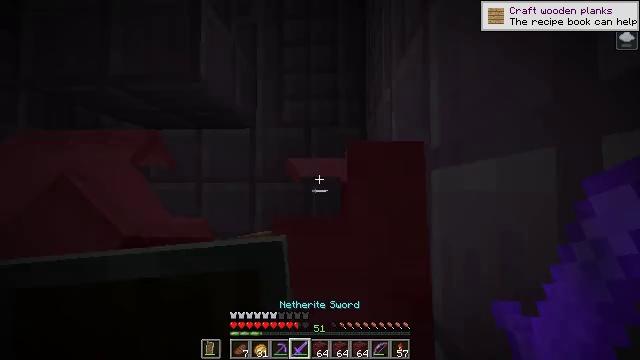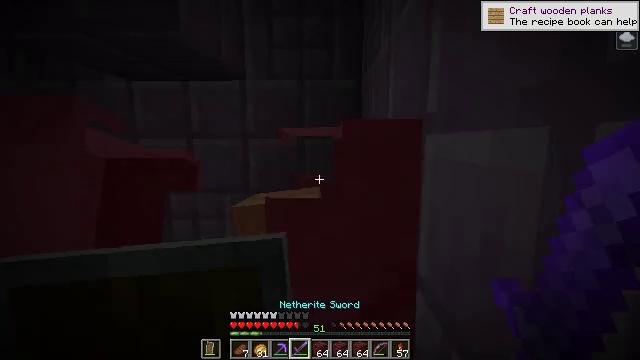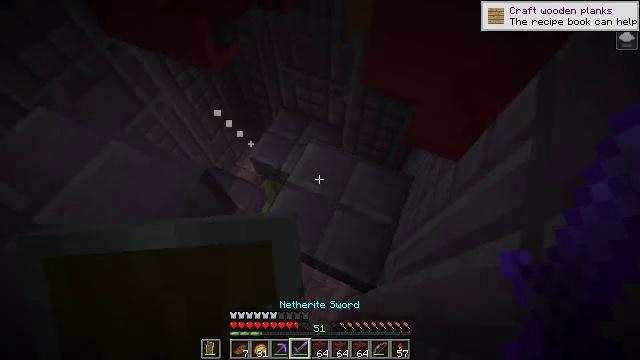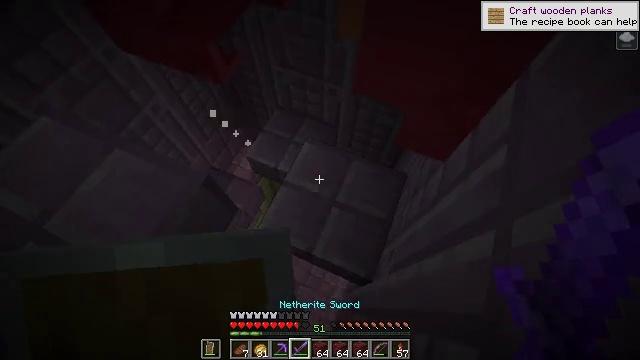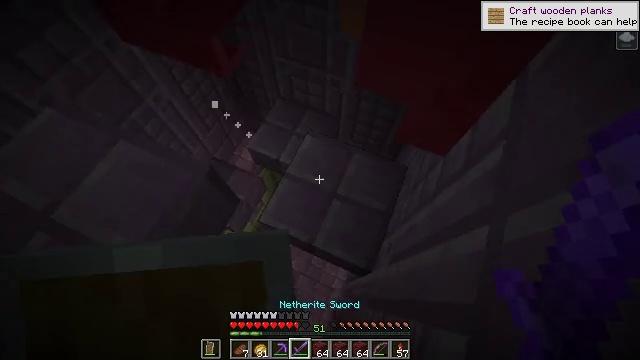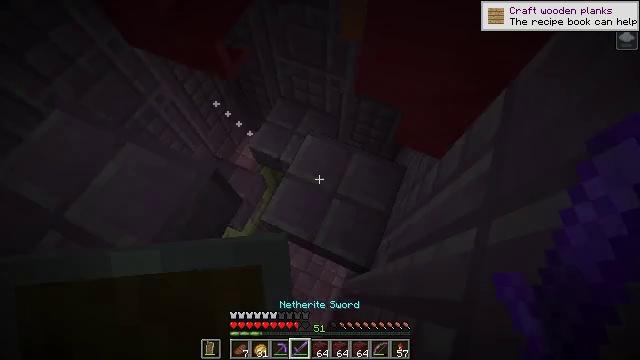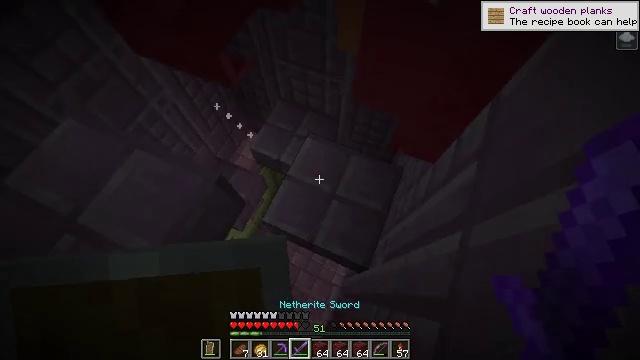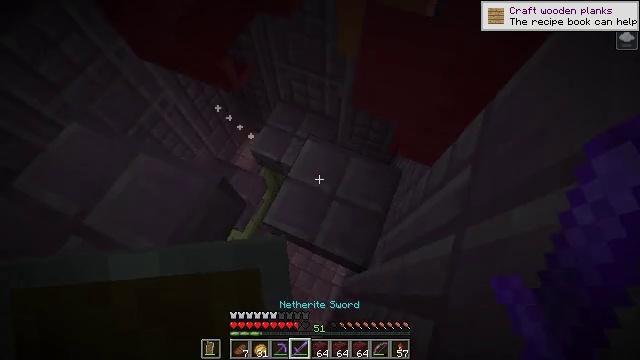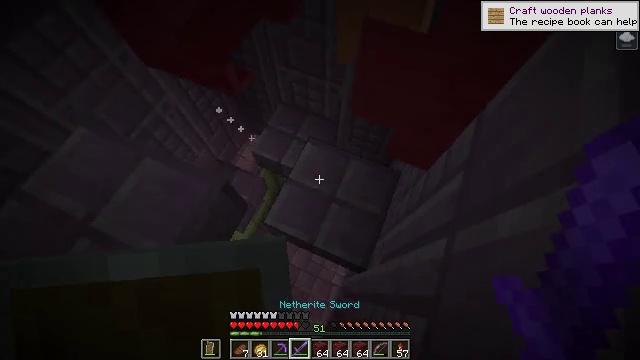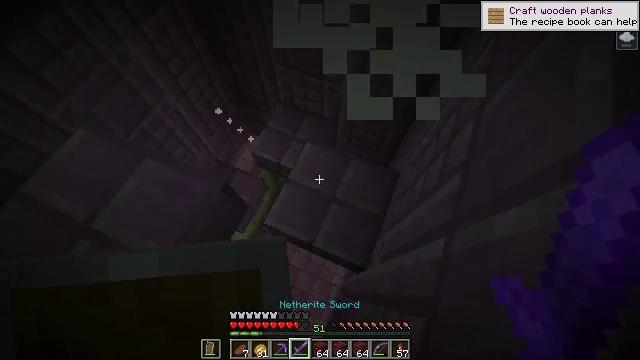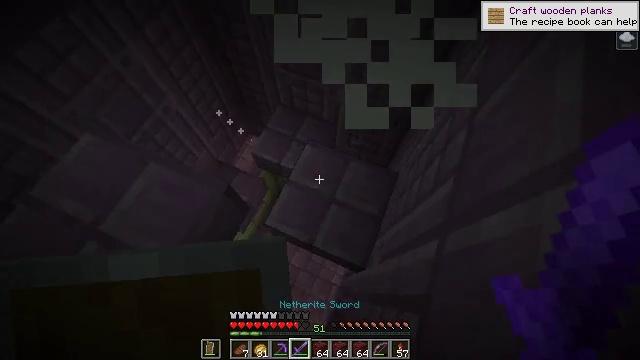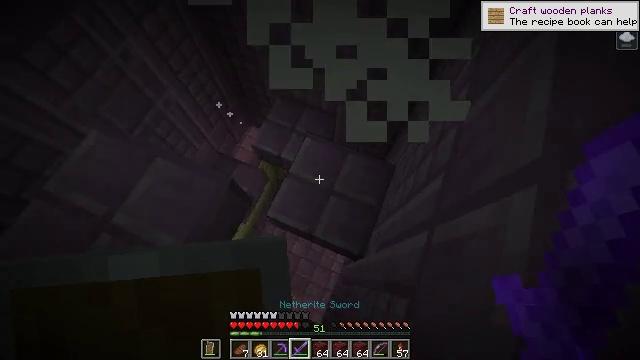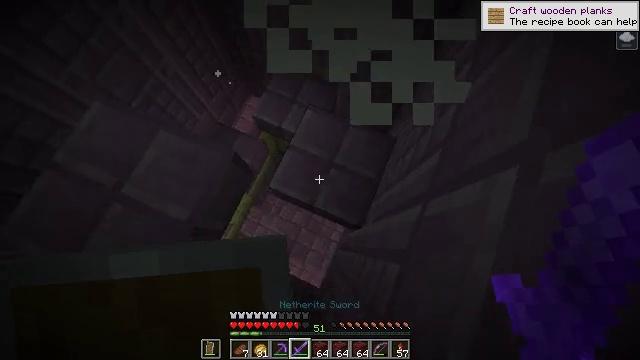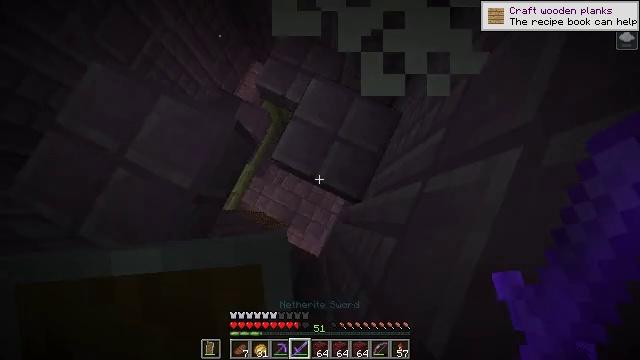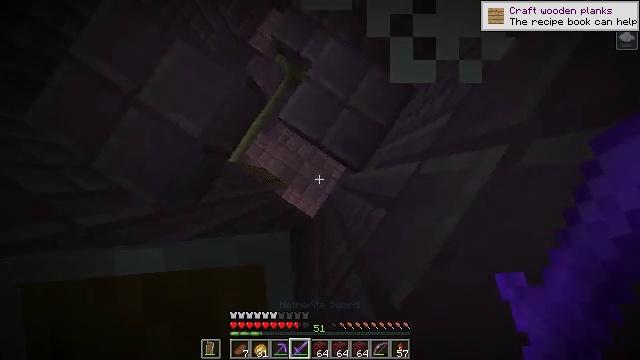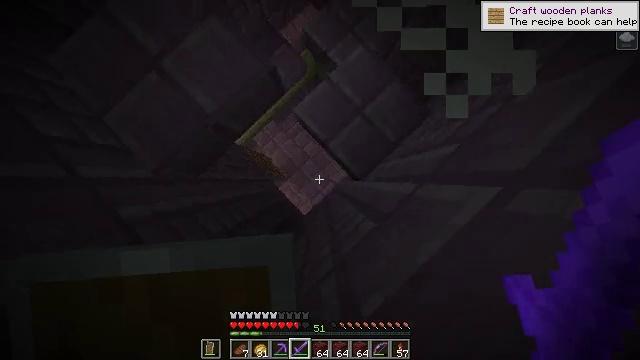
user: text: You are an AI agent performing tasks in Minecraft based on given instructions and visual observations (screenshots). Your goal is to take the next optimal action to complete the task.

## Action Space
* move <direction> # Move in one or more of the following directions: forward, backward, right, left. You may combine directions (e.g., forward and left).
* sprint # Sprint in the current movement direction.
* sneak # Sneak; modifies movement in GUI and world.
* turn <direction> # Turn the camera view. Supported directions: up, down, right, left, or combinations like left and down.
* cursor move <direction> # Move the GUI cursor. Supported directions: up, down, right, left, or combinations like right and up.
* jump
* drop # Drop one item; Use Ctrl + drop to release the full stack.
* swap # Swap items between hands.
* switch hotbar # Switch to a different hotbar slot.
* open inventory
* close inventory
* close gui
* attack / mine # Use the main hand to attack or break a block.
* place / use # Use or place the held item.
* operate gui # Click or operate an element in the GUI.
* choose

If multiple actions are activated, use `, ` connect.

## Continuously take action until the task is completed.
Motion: motion action
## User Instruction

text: Retrieve the purpur slab for building.
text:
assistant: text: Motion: no_op
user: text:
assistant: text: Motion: turn left and down
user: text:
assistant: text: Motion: turn right and down
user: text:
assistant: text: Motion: turn down
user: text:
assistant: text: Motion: no_op
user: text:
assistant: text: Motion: no_op
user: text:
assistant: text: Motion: no_op
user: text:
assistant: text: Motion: no_op
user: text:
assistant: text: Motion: no_op
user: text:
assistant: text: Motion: no_op
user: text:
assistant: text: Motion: turn down
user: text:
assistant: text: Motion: turn down
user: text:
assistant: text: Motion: turn left and down
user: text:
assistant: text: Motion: move right, turn left and down
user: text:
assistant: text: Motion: move right, turn left and down
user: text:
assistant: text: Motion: move right, turn left and down
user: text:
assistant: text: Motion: turn left and down
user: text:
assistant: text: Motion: turn left
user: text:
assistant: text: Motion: no_op
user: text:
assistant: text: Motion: no_op
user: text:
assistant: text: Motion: move right, turn up
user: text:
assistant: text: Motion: move right
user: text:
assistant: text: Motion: move right
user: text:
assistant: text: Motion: no_op
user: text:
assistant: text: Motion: no_op
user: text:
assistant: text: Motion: turn left
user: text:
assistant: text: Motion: turn left
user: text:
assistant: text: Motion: turn left
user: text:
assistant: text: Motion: turn left
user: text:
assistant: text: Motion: turn left